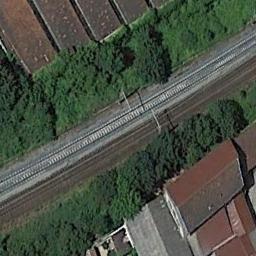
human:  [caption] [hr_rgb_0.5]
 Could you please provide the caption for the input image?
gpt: There are many buildings and trees beside the railway .

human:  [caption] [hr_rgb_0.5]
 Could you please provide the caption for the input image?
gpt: One side of the railway, there are lush trees , and the other side, there is a bare ground .

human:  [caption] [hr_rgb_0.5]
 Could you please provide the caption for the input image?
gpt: These railways are flanked by some houses and green belts .

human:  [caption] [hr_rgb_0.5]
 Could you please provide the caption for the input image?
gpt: The railway is next to some trees and houses .

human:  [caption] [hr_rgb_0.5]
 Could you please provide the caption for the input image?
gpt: There are some green trees and brown buildings beside the railway .